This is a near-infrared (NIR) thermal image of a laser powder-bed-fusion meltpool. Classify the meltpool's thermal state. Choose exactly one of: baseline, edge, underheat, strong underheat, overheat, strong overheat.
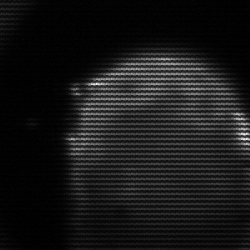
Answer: edge